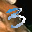
Label: 3